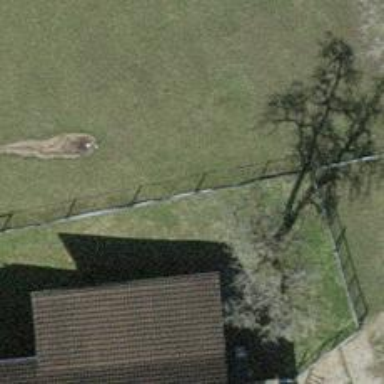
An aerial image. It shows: Fence.